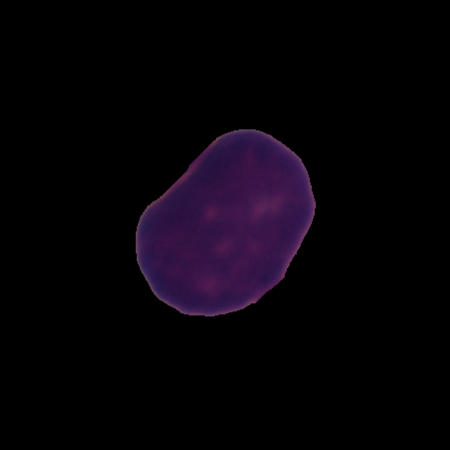
Label: healthy